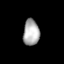
Tissue: lung
Cell type: Endothelial cells
Senescence score: 0.6309
Nuclear area (px): 409
Mean DAPI intensity: 175.67